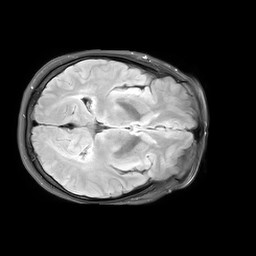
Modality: FLAIR
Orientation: axial
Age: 53
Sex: female
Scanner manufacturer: philips
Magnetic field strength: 3 T
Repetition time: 11 s
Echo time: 0.125 s